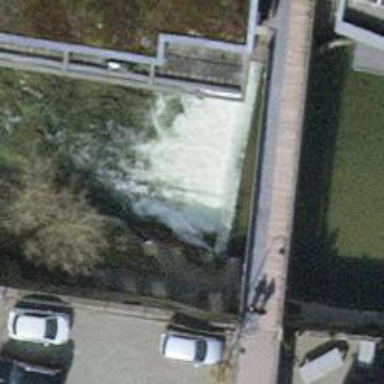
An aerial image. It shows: Weir in waterway.